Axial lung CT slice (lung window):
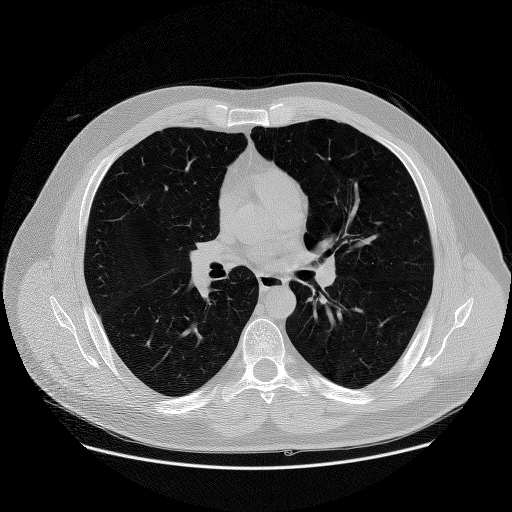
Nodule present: no